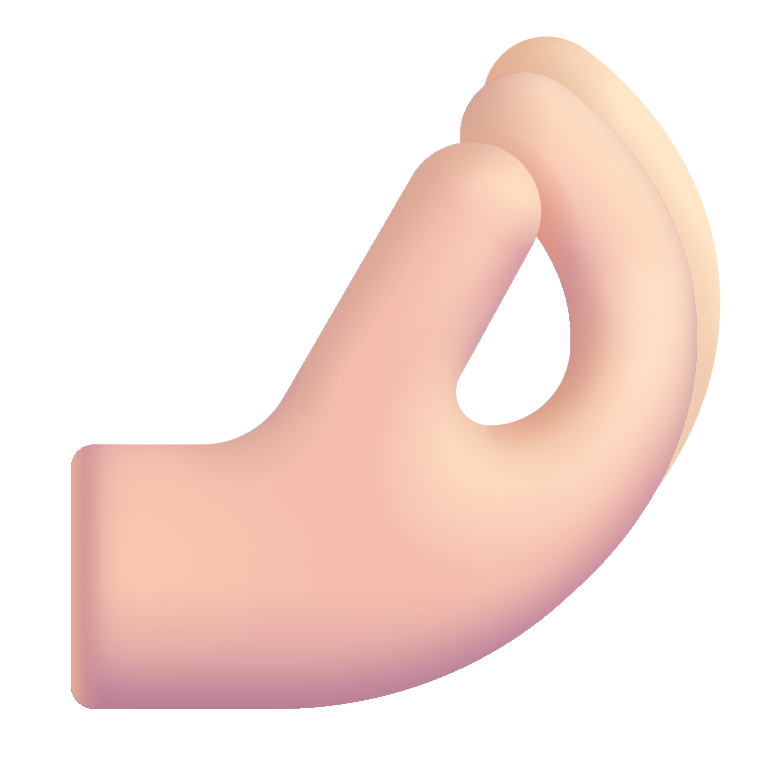
pinched fingers color light